Question: I'm building a bike rental app where users can reserve bikes for a certain number of days. Bikes and users have a many-to-many relationship, there's a bike_user pivot table that contains the information about reservation start and end dates. See the diagram:

I need to take a range of dates, and filter the bikes, showing only the ones that haven't been reserved between these two dates.
Can you please help me figure out how to do this?
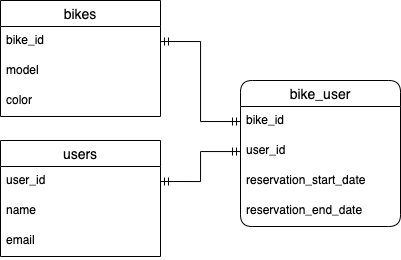
Answer: The <URL> is not exactly clear on this one, but you can use the 'inner' keyword to filter your results by values from your joined table like this:
'''
const {data, error} = await supabase.from('bikes')
.select('*, bike_user!inner(reservation_start_date, reservation_end_date)')
.gt('bike_user.reservation_start_date', '2022-01-01 15:00:00.000')
.lt('bike_user.reservation_end_date', '2022-11-01 19:00:00.000')
'''
Let me know if this works for you!